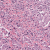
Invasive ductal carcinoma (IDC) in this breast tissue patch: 1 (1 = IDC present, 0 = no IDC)